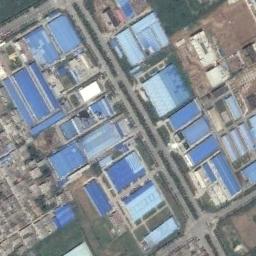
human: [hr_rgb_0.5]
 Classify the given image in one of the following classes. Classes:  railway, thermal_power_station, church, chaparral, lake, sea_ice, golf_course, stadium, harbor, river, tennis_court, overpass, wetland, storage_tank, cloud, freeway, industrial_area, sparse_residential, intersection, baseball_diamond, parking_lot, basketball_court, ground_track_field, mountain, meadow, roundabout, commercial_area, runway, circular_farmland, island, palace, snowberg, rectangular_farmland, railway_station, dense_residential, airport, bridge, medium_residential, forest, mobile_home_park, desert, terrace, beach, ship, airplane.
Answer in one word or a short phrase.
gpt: industrial_area